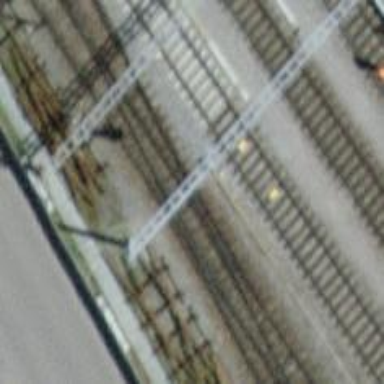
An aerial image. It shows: Single-track railway siding with electrified contact lines.